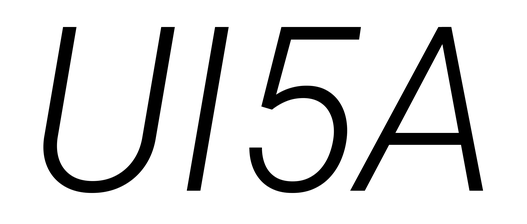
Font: Roboto-Italic_Light_Italic